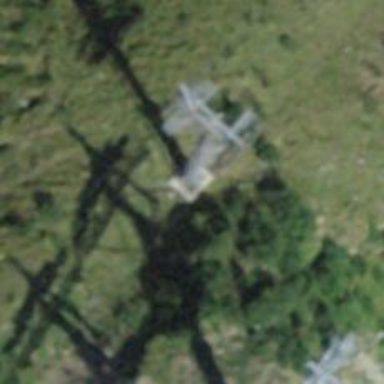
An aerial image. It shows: Pylon used for aerialway.